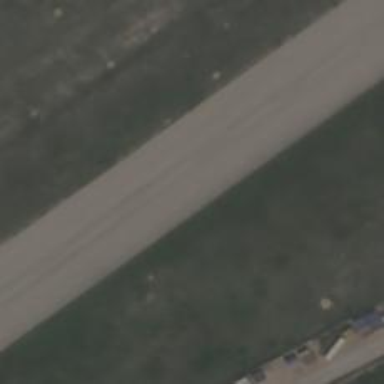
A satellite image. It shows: Image of taxiway at airport.